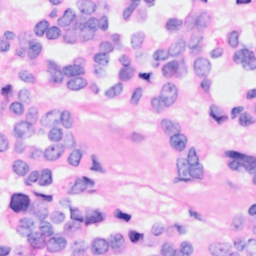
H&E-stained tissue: Breast